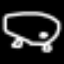
Label: frog